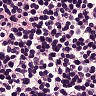
Metastatic tissue present: no